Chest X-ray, AP view. Patient: 39 years old, sex M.
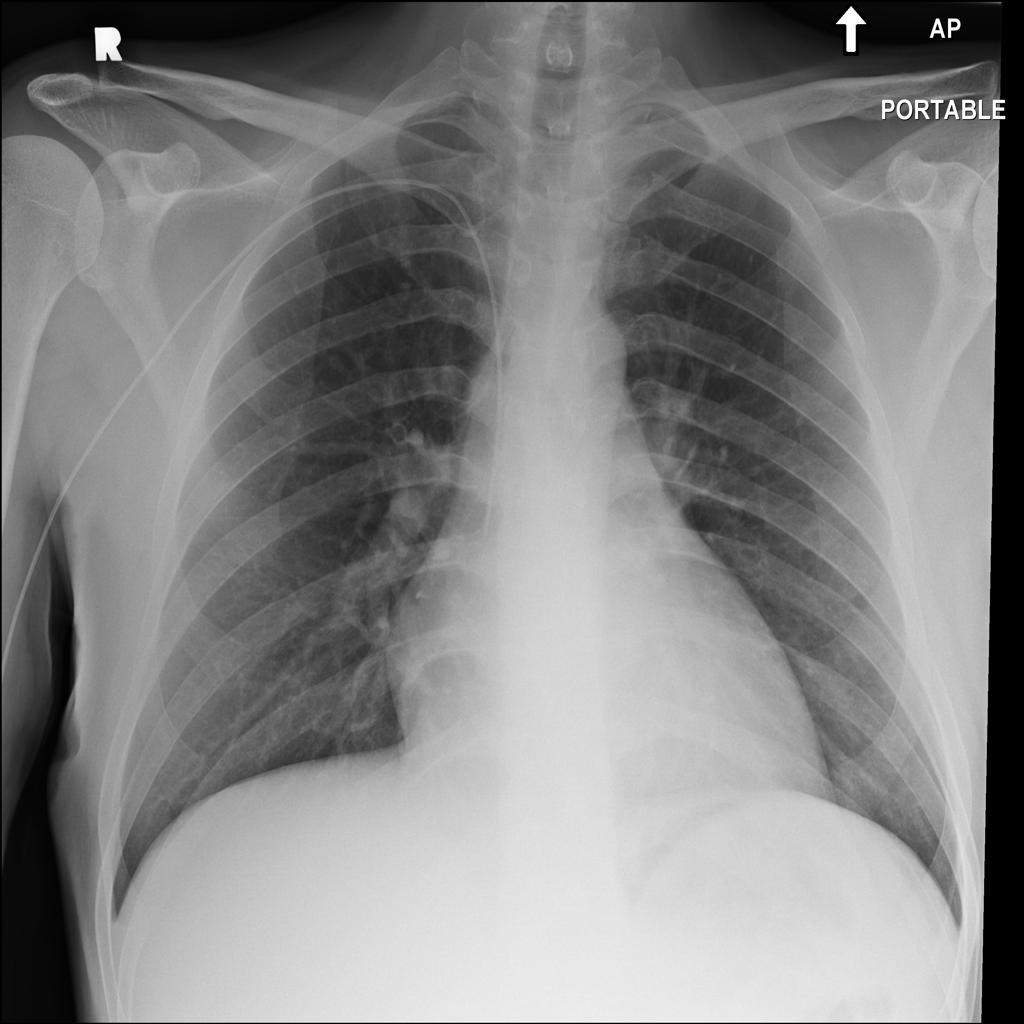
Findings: No Finding